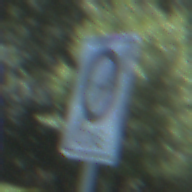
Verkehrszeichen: EndeUmweltzone
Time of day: Midday
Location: Outdoor (Nature)
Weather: Clear
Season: Summer
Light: Natural